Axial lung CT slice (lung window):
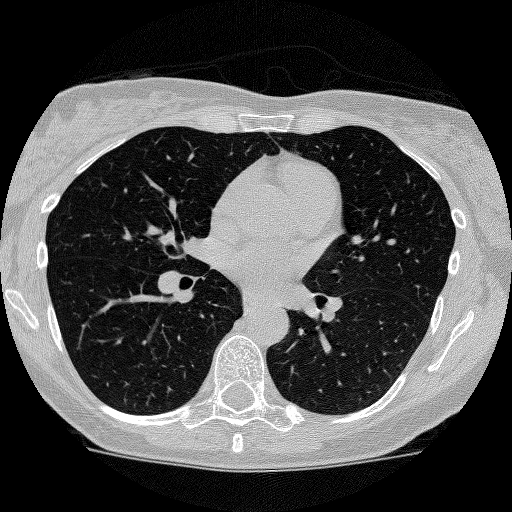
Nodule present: no